Field crop: maize
Growth stage: 1
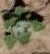
Species: chenopodium